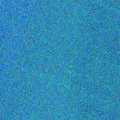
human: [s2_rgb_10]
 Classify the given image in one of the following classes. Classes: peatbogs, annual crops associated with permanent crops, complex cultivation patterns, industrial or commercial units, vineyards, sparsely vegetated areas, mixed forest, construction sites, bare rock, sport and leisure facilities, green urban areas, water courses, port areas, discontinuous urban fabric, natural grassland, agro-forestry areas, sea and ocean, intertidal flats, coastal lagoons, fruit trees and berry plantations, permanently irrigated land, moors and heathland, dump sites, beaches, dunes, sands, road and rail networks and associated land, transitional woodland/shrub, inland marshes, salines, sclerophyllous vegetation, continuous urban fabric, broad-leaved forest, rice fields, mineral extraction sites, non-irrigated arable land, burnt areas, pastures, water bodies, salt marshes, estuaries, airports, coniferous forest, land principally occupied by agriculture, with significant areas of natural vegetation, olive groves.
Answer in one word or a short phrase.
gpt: sea and ocean